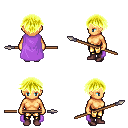
a pixel art fantasy rpg character, female body template, human, tanned skin, lavender cape, gold greaves, gold short bangs hairstyle, maroon shoes, spear, four views (front, back, left, right), 2x2 character sprite sheet, small pixel art, hard edges, no anti-aliasing